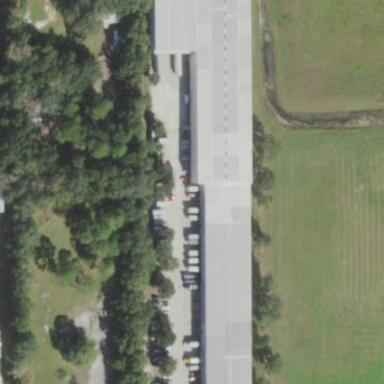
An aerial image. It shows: Commercial building housing furniture shop.